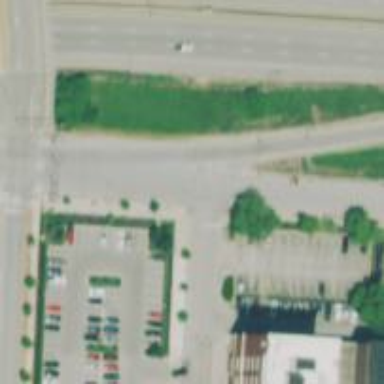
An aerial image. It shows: Solid stop line on the road.